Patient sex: F
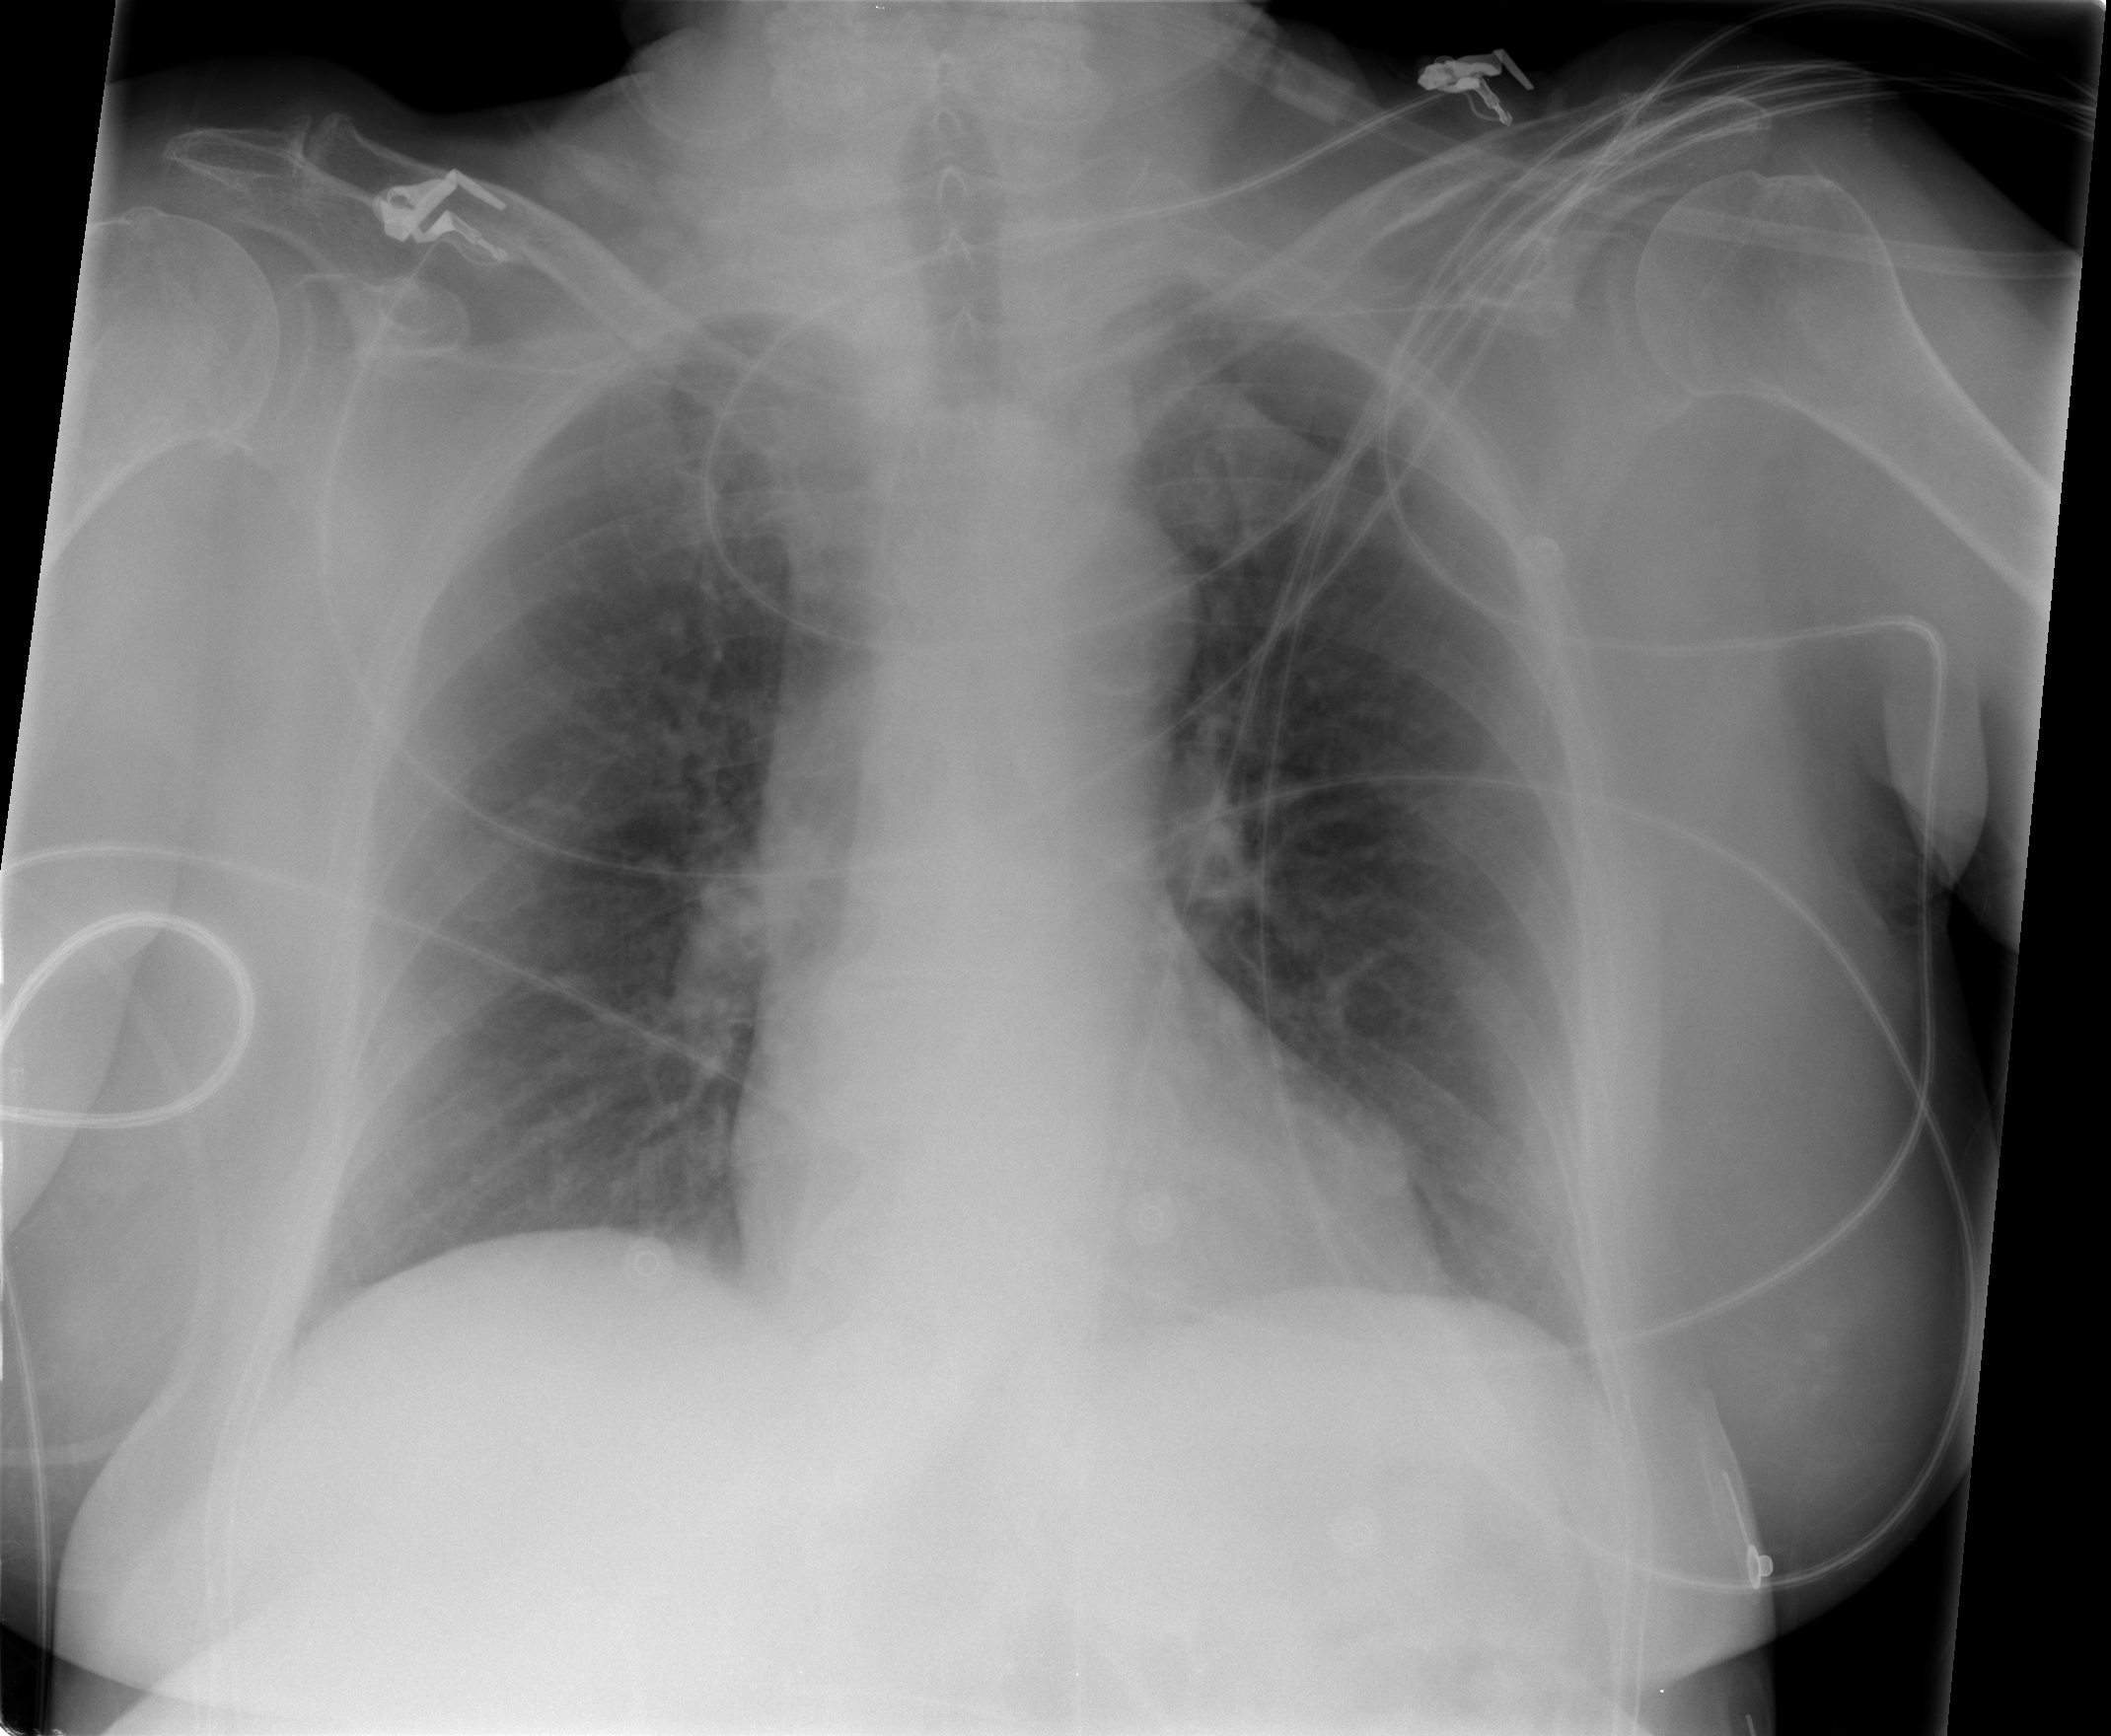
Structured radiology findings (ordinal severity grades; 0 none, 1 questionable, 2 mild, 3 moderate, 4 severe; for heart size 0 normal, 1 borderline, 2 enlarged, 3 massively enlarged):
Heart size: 0
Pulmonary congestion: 1
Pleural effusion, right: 0
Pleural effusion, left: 0
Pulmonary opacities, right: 0
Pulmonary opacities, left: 0
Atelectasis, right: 0
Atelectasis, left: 0